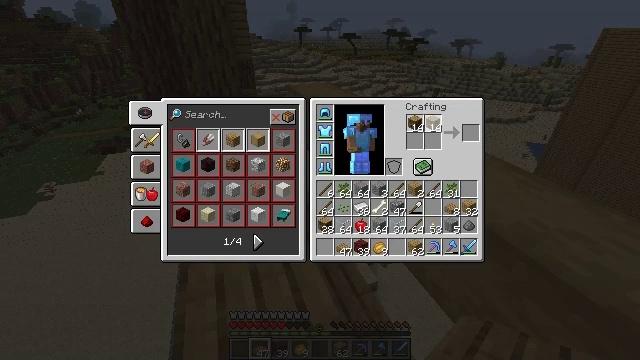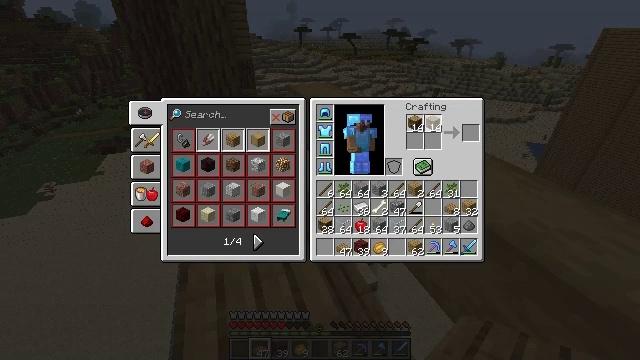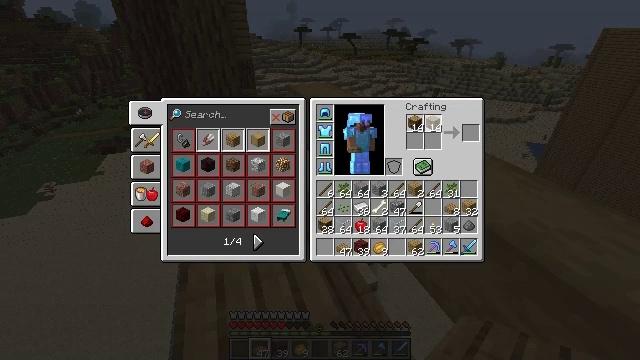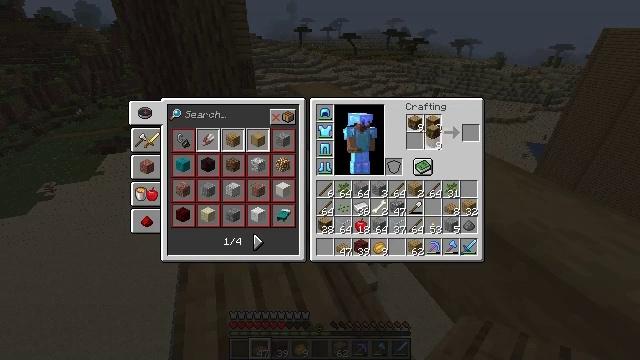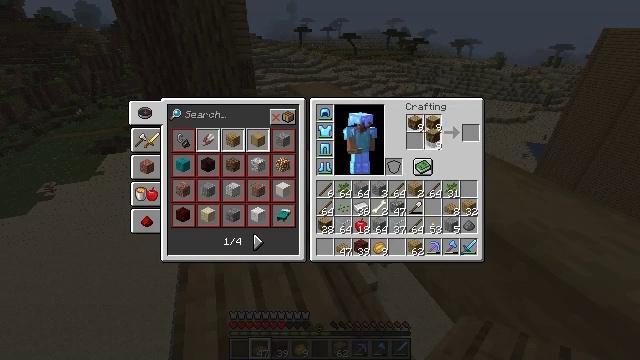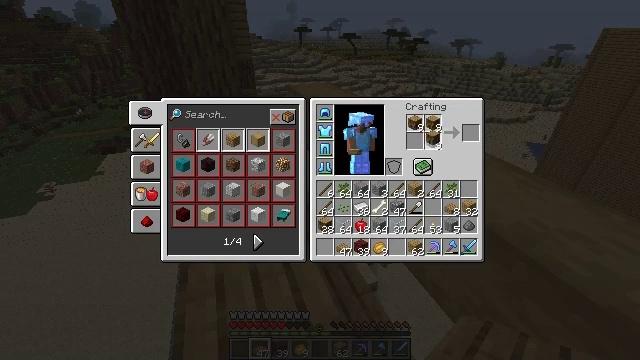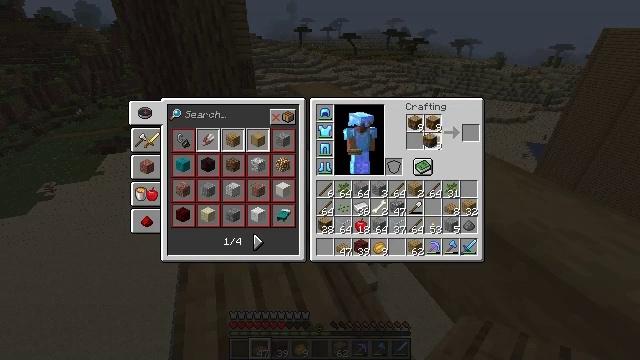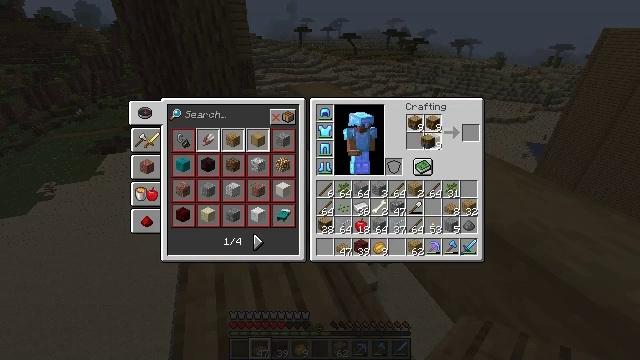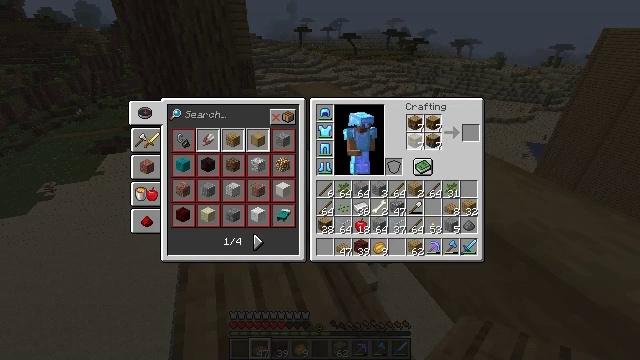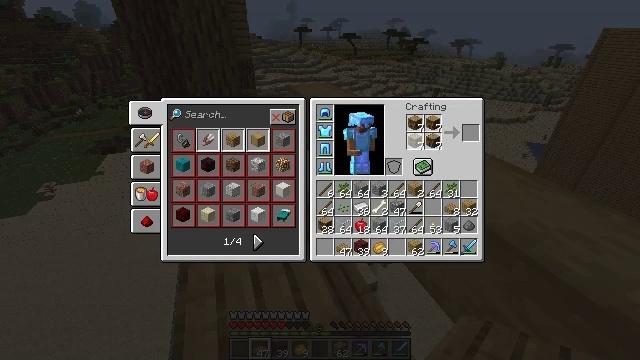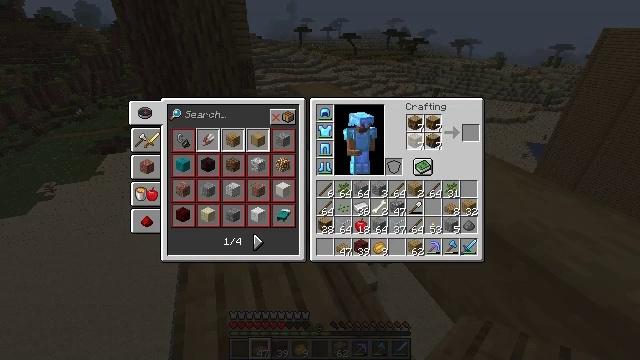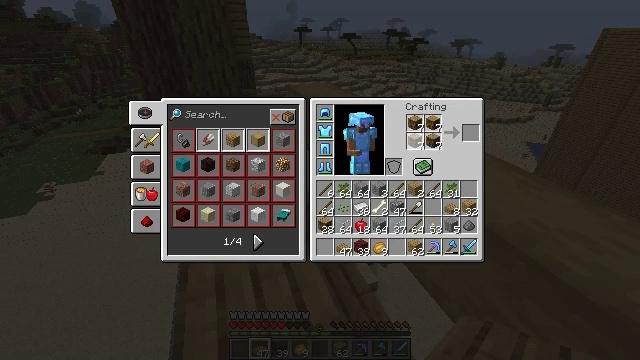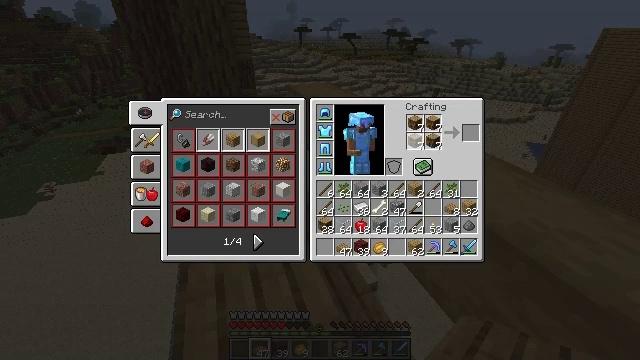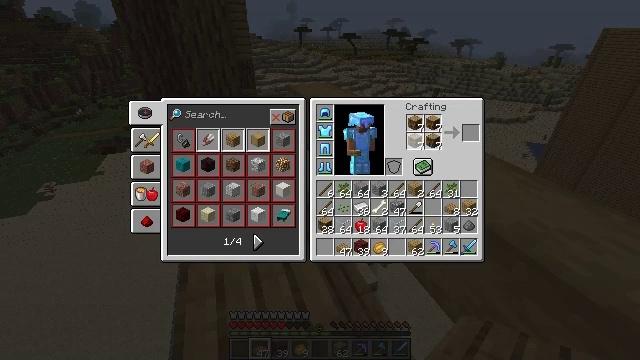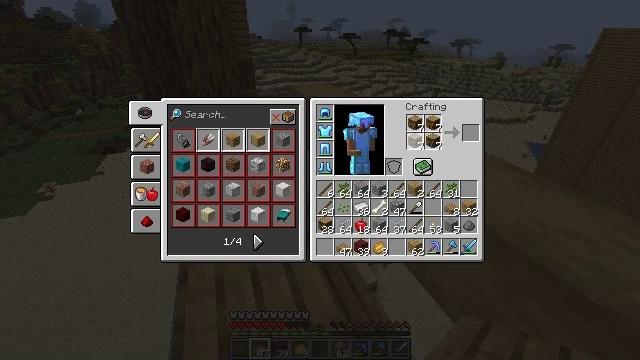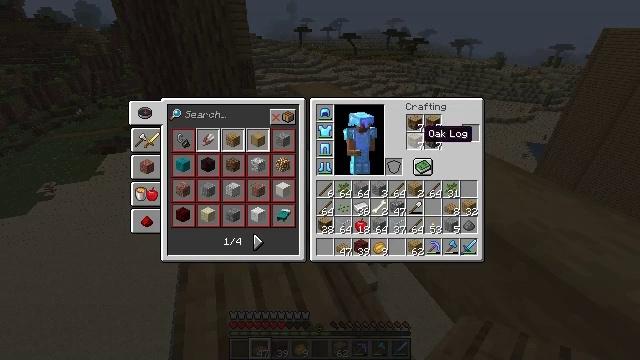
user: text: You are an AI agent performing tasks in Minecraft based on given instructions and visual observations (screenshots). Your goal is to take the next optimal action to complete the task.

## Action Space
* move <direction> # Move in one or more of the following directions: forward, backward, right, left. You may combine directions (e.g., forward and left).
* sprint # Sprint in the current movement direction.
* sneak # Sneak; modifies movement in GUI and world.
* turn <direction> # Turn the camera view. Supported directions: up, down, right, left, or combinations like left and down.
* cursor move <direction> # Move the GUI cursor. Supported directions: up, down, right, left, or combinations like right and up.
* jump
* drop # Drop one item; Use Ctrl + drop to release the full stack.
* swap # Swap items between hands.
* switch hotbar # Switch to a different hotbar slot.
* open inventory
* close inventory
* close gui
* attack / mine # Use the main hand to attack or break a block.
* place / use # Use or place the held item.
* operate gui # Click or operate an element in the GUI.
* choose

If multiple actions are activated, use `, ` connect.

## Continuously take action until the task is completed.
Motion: motion action
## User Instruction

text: Craft oak wood.
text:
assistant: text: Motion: sneak, operate gui
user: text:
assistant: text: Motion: sneak, operate gui
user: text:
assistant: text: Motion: sneak, operate gui
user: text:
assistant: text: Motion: sneak, operate gui
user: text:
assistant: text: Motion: sneak, operate gui
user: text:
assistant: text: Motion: sneak, operate gui
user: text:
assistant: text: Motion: sneak, operate gui
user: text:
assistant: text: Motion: sneak, operate gui
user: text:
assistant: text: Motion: sneak, operate gui
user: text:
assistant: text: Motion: sneak, operate gui
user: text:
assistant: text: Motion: sneak, operate gui
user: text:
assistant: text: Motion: sneak, operate gui
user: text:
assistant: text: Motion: sneak, operate gui
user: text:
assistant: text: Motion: sneak, operate gui
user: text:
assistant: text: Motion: sneak
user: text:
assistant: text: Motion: sneak
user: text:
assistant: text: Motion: sneak, cursor move right
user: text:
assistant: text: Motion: sneak, cursor move right
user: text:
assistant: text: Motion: no_op
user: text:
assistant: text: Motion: no_op
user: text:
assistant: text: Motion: no_op
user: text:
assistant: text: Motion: no_op
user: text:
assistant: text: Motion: sneak
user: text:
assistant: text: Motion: sneak
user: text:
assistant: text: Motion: sneak
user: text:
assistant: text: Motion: sneak
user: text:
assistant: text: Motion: sneak
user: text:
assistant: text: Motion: sneak
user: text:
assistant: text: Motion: sneak
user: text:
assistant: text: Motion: sneak, operate gui